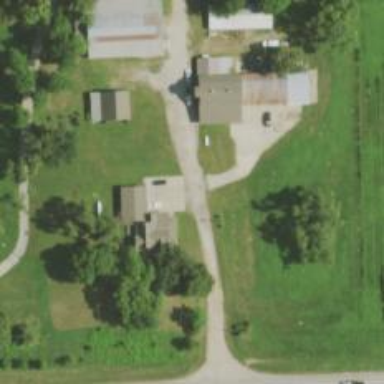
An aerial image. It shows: Driveway.